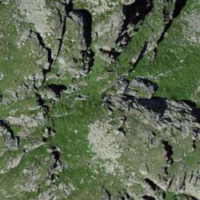
EUNIS habitat code: 26
Species observed at this site:
Botrychium lunaria